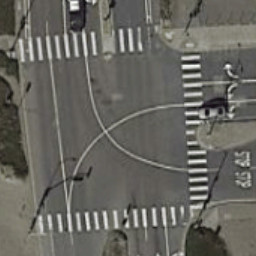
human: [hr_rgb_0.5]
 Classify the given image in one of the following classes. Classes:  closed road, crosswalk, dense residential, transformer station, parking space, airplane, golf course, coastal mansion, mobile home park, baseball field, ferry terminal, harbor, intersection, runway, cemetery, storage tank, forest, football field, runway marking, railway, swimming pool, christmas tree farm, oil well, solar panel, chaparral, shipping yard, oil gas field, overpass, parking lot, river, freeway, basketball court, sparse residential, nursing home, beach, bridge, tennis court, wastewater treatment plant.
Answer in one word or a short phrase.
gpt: crosswalk